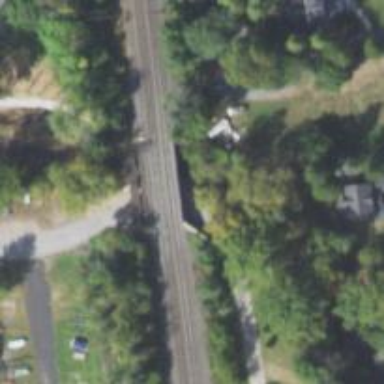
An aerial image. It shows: Railway bridge.